Question: What is the result of this measurement?
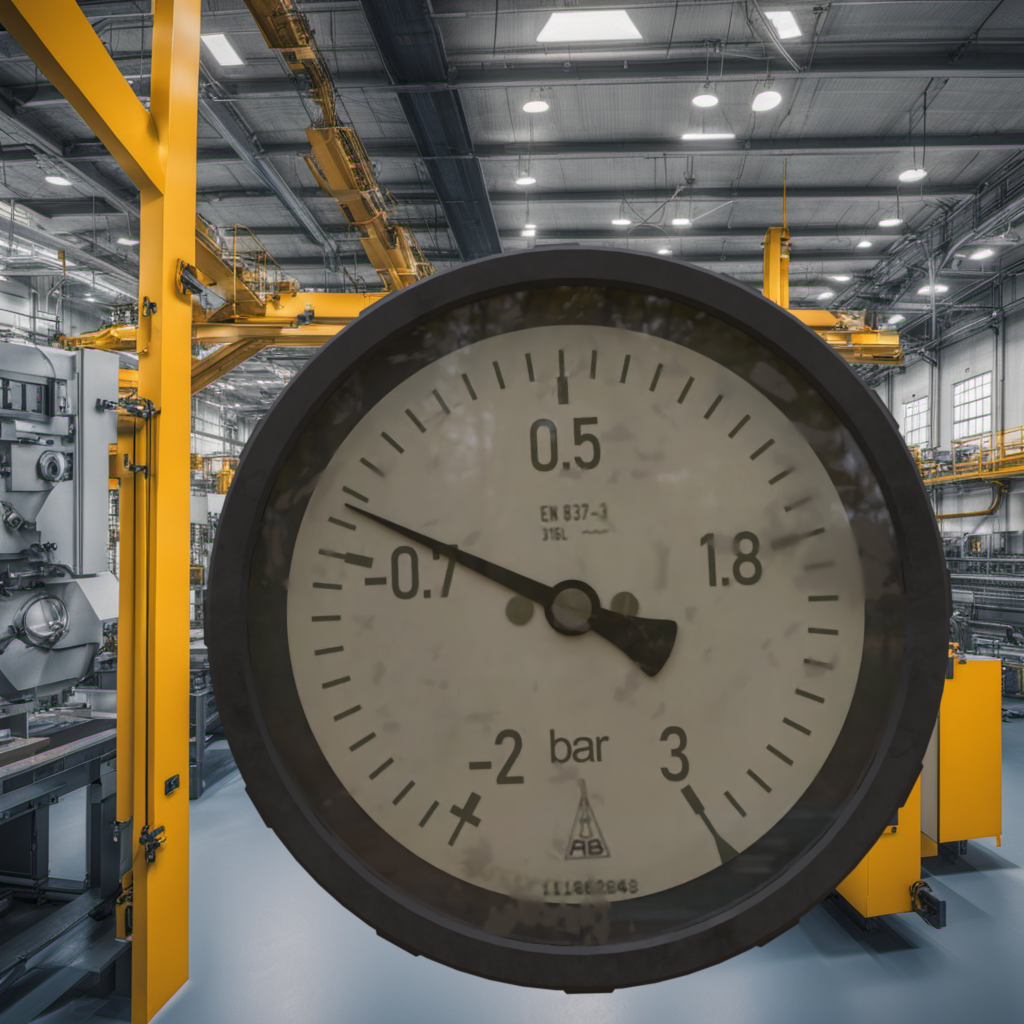
Answer: The result is -0.58
Question: What is the range of this measurement?
Answer: The range is from -2 to 3
Question: What is the minimum and maximum value of the measurement shown in the image?
Answer: The minimum value is -2 and the maximum value is 3